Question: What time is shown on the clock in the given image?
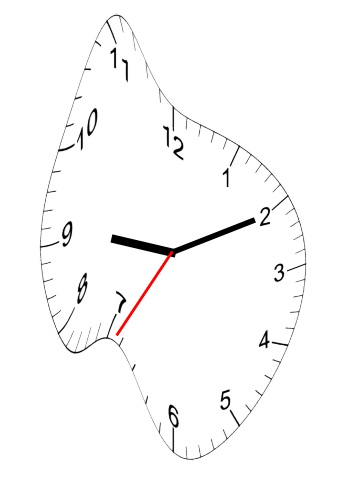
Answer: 09:10:35